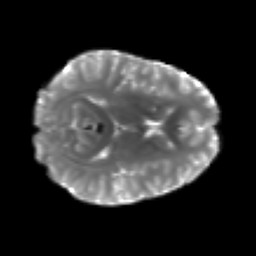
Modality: T2w
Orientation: axial
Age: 26
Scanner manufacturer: siemens
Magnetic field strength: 3 T
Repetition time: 4.52 s
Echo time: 0.084 s